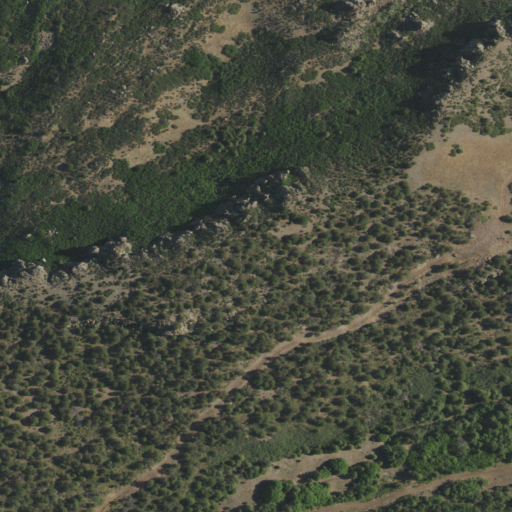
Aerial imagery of mountain in New Mexico named Brown Mesa containing evergreen forest and shrub